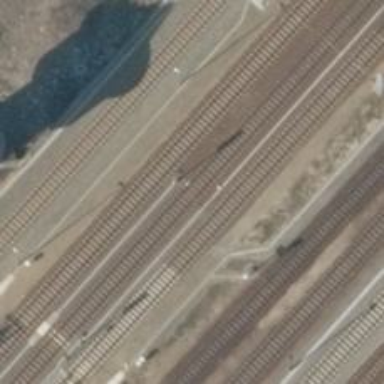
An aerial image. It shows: Railway signal.